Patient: sex F, age 46
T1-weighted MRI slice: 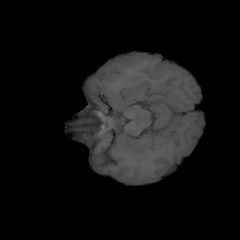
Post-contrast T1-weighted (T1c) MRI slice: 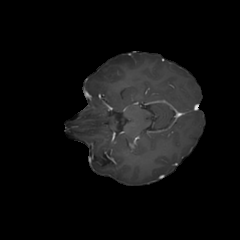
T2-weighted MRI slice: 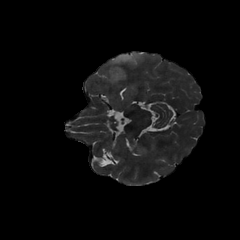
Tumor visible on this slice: yes
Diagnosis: Glioblastoma, IDH-wildtype
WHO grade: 4